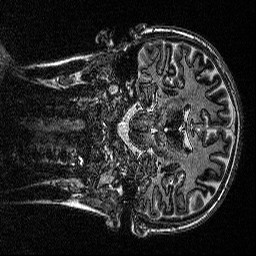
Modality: MP2RAGE
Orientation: coronal
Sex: female
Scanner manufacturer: siemens
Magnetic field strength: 3 T
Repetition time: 5 s
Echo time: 0.00292 s